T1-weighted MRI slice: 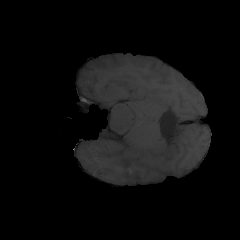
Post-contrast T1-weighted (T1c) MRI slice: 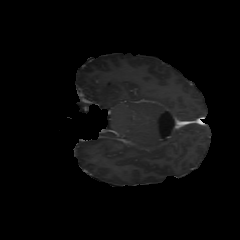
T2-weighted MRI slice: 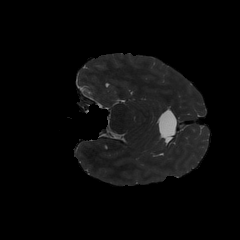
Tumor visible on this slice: no